Question: I've created a balloon widget for my application. The problem is that the tip of the widget is jagged, so what am I doing wrong?
Jagged tip

'''
void BalloonWidget::paintEvent(QPaintEvent *)
{
QVector<QPointF> vertices;
vertices << QPointF(0, 0)
<< QPointF(width(), 0)
<< QPointF(width(), height() * 0.8)
<< QPointF(width() * 0.60, height() * 0.8)
<< QPointF(width() * 0.5, height())
<< QPointF(width() * 0.40, height() * 0.8)
<< QPointF(0, height() * 0.8);
balloonPoly = QPolygonF(vertices);
QPainter painter(this);
painter.setRenderHint(QPainter::Antialiasing, true);
painter.setRenderHint(QPainter::HighQualityAntialiasing, true);
painter.setBrush(QBrush(backgroundColor));
QRegion maskRegion(balloonPoly.toPolygon(), Qt::WindingFill);
painter.drawPolygon(balloonPoly);
setMask(maskRegion);
}
'''
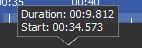
Answer: I've found the reason for the jaggedness. And I was wrong with my asumption that I have to mask the polygon. If you use antialiasing and only want a 1px (cosmetic pen) pen the vertices coordinates have to be 'shifted' by 0.5px And width/height have to be uneven. So I subtracted 0.5 from my width and height. Now it's perfectly smooth